Question: I have a page that I added modals in. Now the footer will not display the grey background. This problem is not affecting other pages. And everything functions fine. The only challenge is the backround image not displaying.

The link is <URL>
I had this error before and I was missing a closing div. I threw in a div before the footer and that is when I recall it being fixed for Firefox, which I know is sloppy but it needed to be functional while I refactor.
The code for that page is:
'''
<!DOCTYPE html>
<!-- paulirish.com/2008/conditional-stylesheets-vs-css-hacks-answer-neither/ -->
<!--[if lt IE 7]> <html class="no-js lt-ie9 lt-ie8 lt-ie7" lang="en"> <![endif]-->
<!--[if IE 7]> <html class="no-js lt-ie9 lt-ie8" lang="en"> <![endif]-->
<!--[if IE 8]> <html class="no-js lt-ie9" lang="en"> <![endif]-->
<!--[if gt IE 8]><!--> <html class="no-js" lang="en"> <!--<![endif]-->
<head>
<meta charset="utf-8" />
<!-- Set the viewport width to device width for mobile -->
<meta name="viewport" id="view" content="width=device-width minimum-scale=1, maximum-scale=1" />
<title>Dental Mill - Open Source Dental Milling Unit</title>
<meta name="keywords" content="dental mill, milling unit, dental equipment, milling unit, milling solution" />
<meta name="Description" content="The TS150 dental mill is a fast, efficient and affordable open-source milling unit featuring a powerful air-driven 150,000 RPM spindle." />
<!-- Styles and Scripts
================================================ -->
<!--#include file="/_includes/template/head-styles-scripts.html" -->
<link rel="stylesheet" href="/stylesheets/orbit-1.2.3.css">
<script type="text/javascript" src="/javascripts/jquery.orbit-1.2.3.js"></script>
<!--[if IE]>
<style type="text/css">
.timer { display: none !important; }
div.caption { background:transparent; filter:progid:DXImageTransform.Microsoft.gradient(startColorstr=#99000000,endColorstr=#99000000);zoom: 1; }
</style>
<![endif]-->
<link href="http://www.glidewelldental.com/apps/InteractiveAnimation/css/style.css" rel="stylesheet" />
<style>
#iama-1 { width: 80%; max-width: 1000px; margin: 20px auto; border: 2px solid #444; }
@media only screen and (max-width : 1250px) { #iama-1 { width: 90%; } }
@media only screen and (max-width : 500px) { #iama-1 { width: 100%; margin: 20px 0; border: none; border-top: 2px solid #444; border-bottom: 2px solid #444; } }
.nav-button p { color: #fff; }
@media only screen and (max-width : 767px) { #millDemo { display: none; } }
</style>
<!--[if lt IE 9]>
<script src="http://www.glidewelldental.com/applications/Glidewell.HTML5/js/html5shiv.js"></script>
<script src="http://www.glidewelldental.com/applications/Glidewell.HTML5/js/respond.js"></script>
<![endif]-->
<script>
function preload(arrayOfImages) {
$(arrayOfImages).each(function(){
$('<img/>')[0].src = this;
});
}
preload([
'/images/products/mill/slider/dentist.jpg',
'/images/products/mill/slider/side.jpg',
'/images/products/mill/slider/before.jpg',
'/images/products/mill/slider/after.jpg',
'/images/products/mill/slider/radio.jpg'
]);
</script>
<!-- Run the plugin -->
<script type="text/javascript">
$(window).load(function() {
$('#featured').orbit();
});
</script>
</head>
<body onload="initialize()">
<!-- Header
================================================ -->
<!--#include file="/_includes/template/header.html" -->
<!-- Region 3 Wrap -->
<div class="container region3wrap">
<!-- Content Top -->
<div class="row content_top">
<div class="nine columns">
<ul class="breadcrumbs">
<li><a href="/dental-scanning/index.aspx" title="Dental Scan Solution">IOS Solution</a></li>
<li class="current"><a href="/dental-equipment/dental-mill.aspx" title="Dental Mill Solution">TS150 Milling Solution</a></li>
</ul>
</div>
</div>
<!-- End Content Top -->
</div>
<!-- End Region 3 Wrap -->
<!-- Region 4 Wrap -->
<div class="container region4wrap">
<div class="row maincontent">
<div class="twelve columns">
<div class="page_title">
<div class="row">
<div class="twelve columns">
<h1>TS150<sup>&trade;</sup> In-Office Milling Solution</h1><br>
<h2>Affordable Same-Day Dentistry</h2>
</div>
</div>
</div><!-- end of page_title-->
</div>
<!-- Main Content -->
<div class="eight columns">
<!-- Begin Article -->
<div class="row">
<div class="twelve columns">
<p style="font-size: 1.3em;">
The TS150<sup>&trade;</sup> Mill provides convenient milling that could reduce your turnaround time to fewer than three hours. The TS150 is a fast, efficient and affordable open-source milling unit featuring a powerful air-driven 150,000 RPM spindle. Its orbital precision milling strategy provides excellent marginal integrity. Use the TS150 to mill materials such as Obsidian<sup>&trade;</sup>, Lava<sup>&trade;</sup> Ultimate and BruxZir<sup>&reg;</sup> Solid Zirconia.
</p>
<div id="millDemo">
<a href="#" data-reveal-id="millAnimation">
<img src="/images/products/mill/watchdemo.jpg" />
</a>
</div>
</div>
</div>
<!-- End Article -->
<!-- Begin Article -->
<div class="row">
<div class="twelve columns">
<div class="article_content">
<!-- Main Slider -->
<div id="cbp-fwslider" class="cbp-fwslider">
<ul>
<!-- // // // // // // // // // // -->
<li><div><img src="/images/products/mill/slider/dentist.jpg" alt="Dental Mill restorations right in your office" title="Dental Mill restorations right in your office" /></div></li>
<!-- // // // // // // // // // // -->
<li><div><img src="/images/products/mill/slider/side.jpg" alt="Same-day, precise milling from your digital impression" title="Same-day, precise milling from your digital impression"/></div></li>
<!-- // // // // // // // // // // -->
<li><div><img src="/images/products/mill/slider/before.jpg" alt="Pre-operative photo of tooth to be restored" title="Pre-operative photo of tooth to be restored"/></div></li>
<!-- // // // // // // // // // // -->
<li><div><img src="/images/products/mill/slider/after.jpg" alt="Obsidian crown milled in under 20 minutes" title="Obsidian crown milled in under 20 minutes"/></div></li>
<!-- // // // // // // // // // // -->
<li><div><img src="/images/products/mill/slider/radio.jpg" alt="Radiograph shows crown seated with excellent marginal integrity" title="Radiograph shows crown seated with excellent marginal integrity" /></div></li>
<!-- // // // // // // // // // // -->
</ul>
</div> <!-- end of cbp-fwslider -->
<!-- End Main Slider -->
</div> <!-- end article_content -->
</div> <!-- end twelve columns-->
</div> <!-- end row -->
<!-- End Article -->
<!-- Begin Article -->
<div class="row" id="materials">
<div class="twelve columns">
<hr>
</div>
<div class="twelve columns">
<h2 class="article_title">Materials</h2>
</div>
<div class="twelve columns textCenter">
<img src="/images/products/mill/blocks.png" alt="blocks">
</div>
<div class="six columns">
<img src="/images/logos/obsidian.gif" alt="obsidian">
<hr>
<p>Obsidian<sup>&trade;</sup> lithium silicate ceramic is a new glass ceramic material indicated for the fabrication of full-contour crowns, 3-unit anterior bridges, veneers, inlays and onlays. Unlike layered ceramic or porcelain-fused-to-metal restorations, Obsidian ceramic restorations are resistant to chipping due to their monolithic composition and average flexural strength of 373 MPa.</p>
<ul>
<li>Exceeds the strength requirements for cemented all-ceramic restorations and can also be bonded when desired</li>
<li>Resists chipping compared to a layered ceramic or PFM restoration</li>
<li>Available in all VITA Classical and Bleached shades</li>
</ul>
<a href="http://www.glidewelldental.com/dentist/services/all-ceramics-obsidian.aspx" target="_blank" class="button small icon-chevron-right">More Info</a>
</div> <!-- end six columns-->
<div class="six columns">
<img src="/images/logos/3m.gif" alt="3m">
<hr>
<p>Lava<sup>&trade;</sup> Ultimate Restorative is a resin nano ceramic material that offers amazing esthetics, strength and unique functionality. The impressive durability of resin nano ceramic CAD/CAM material results from its high flexural strength and fracture toughness. Nanotechnology on the inside means a beautiful, long-lasting polish on the outside.</p>
<ul>
<li>Less wear to opposing dentition than glass ceramics</li>
<li>Absorption of chewing forces which reduces stress</li>
<li>Fast, no firing and easy to mill</li>
</ul>
<a href="http://solutions.3m.com/wps/portal/3M/en_US/3M-ESPE-NA/dental-professionals/products/category/digital-materials/lava-ultimate/" target="_blank" class="button small icon-chevron-right">More Info</a>
</div> <!-- end six columns-->
</div> <!-- end row -->
<!-- Begin Article -->
<div class="row">
<div class="twelve columns">
<hr>
</div>
<!-- Mill Video -->
<div class="row">
<div class="twelve columns">
<h4 class="video_title">IOS FastDesign Tutorial: Milling the Restoration with the TS-150 Chairside Mill</h4>
</div>
<!-- Video -->
<div class="twelve columns video_container">
<iframe style="scrolling:no; frameborder:0; background-color: transparent;" id="video-player" src="http://www.glidewelldental.com/applications/glidewell.video/embed.aspx?id=IOSFD5&poster=assets/ios-fastdesign-tutorial-milling-the-restoration-with-the-ts-150-chairside-mill.jpg" align="top" webkitAllowFullScreen mozallowfullscreen allowFullScreen></iframe>
</div>
<!-- end of Video -->
</div>
<!-- end of Mill video-->
</div>
<!-- End Article -->
</div>
<!-- End Main Content -->
<!-- Sidebar Left -->
<div class="four columns sidebar-right">
<div id="sidebar-product-image" class="sidebar-widget">
<h3>TS150 Mill</h3>
<img src="/images/products/mill360.jpg" alt="Dental Mill" title="Dental Mill"/>
</div>
<!-- product links and Call to action
================================================ -->
<!--#include file="/_includes/template/product-pages/product-links-contact-rep.html" -->
</div>
<!-- End Sidebar Right -->
</div> <!-- end row-->
<!-- // // // // // // // // // // -->
<div class="row">
<div class="twelve columns">
<hr/>
</div>
</div>
<!-- // // // // // // // // // // -->
</div>
<!-- End Region 4 Wrap -->
</div> <!-- added to test -->
<!-- Footer
================================================ -->
<!--#include file="/_includes/template/footer.html" -->
<!-- Back To Top -->
<a href="#" class="scrollup">Scroll</a>
<!-- End Back To Top -->
<!-- Initialize JS Plugins -->
<script type="text/javascript" src="/javascripts/jquery.tipsy.min.js"></script>
<script type="text/javascript" src="/javascripts/jquery.touchSwipe.min.js"></script>
<script src="/javascripts/app.js"></script>
<script src="/_includes/analytics/google-analytics.js"></script>
<!-- For Animation of the Milling Machine
================================================ -->
<div id="millAnimation" class="reveal-modal twelve columns" style="background-image: none; background-attachment: scroll; width: 90%; padding: 30px; top: 100px; margin-left: -45%;">
<div id="iama-1" class="iama-context">
<div class="container"></div>
<nav>
<p class="menu-button">Menu</p>
<ul></ul>
</nav>
</div>
<a class="close-reveal-modal">&#215;</a>
</div>
<script src="http://www.glidewelldental.com/apps/InteractiveAnimation/js/build.iama.0.1.0.js"></script>
<script>
var iamaConfig = {
data : '/json/animation.js',
context : $('#iama-1')
};
</script>
<script src="http://ajax.googleapis.com/ajax/libs/jquery/1.9.1/jquery.min.js"></script>
<script src="/javascripts/jquery.cbpFWSlider.min.js"></script>
<script>
$( function() {
/*
- how to call the plugin:
$( selector ).cbpFWSlider( [options] );
- options:
{
// default transition speed (ms)
speed : 500,
// default transition easing
easing : 'ease'
}
- destroy:
$( selector ).cbpFWSlider( 'destroy' );
*/
$( '#cbp-fwslider' ).cbpFWSlider();
} );
</script>
</body>
</html>
'''
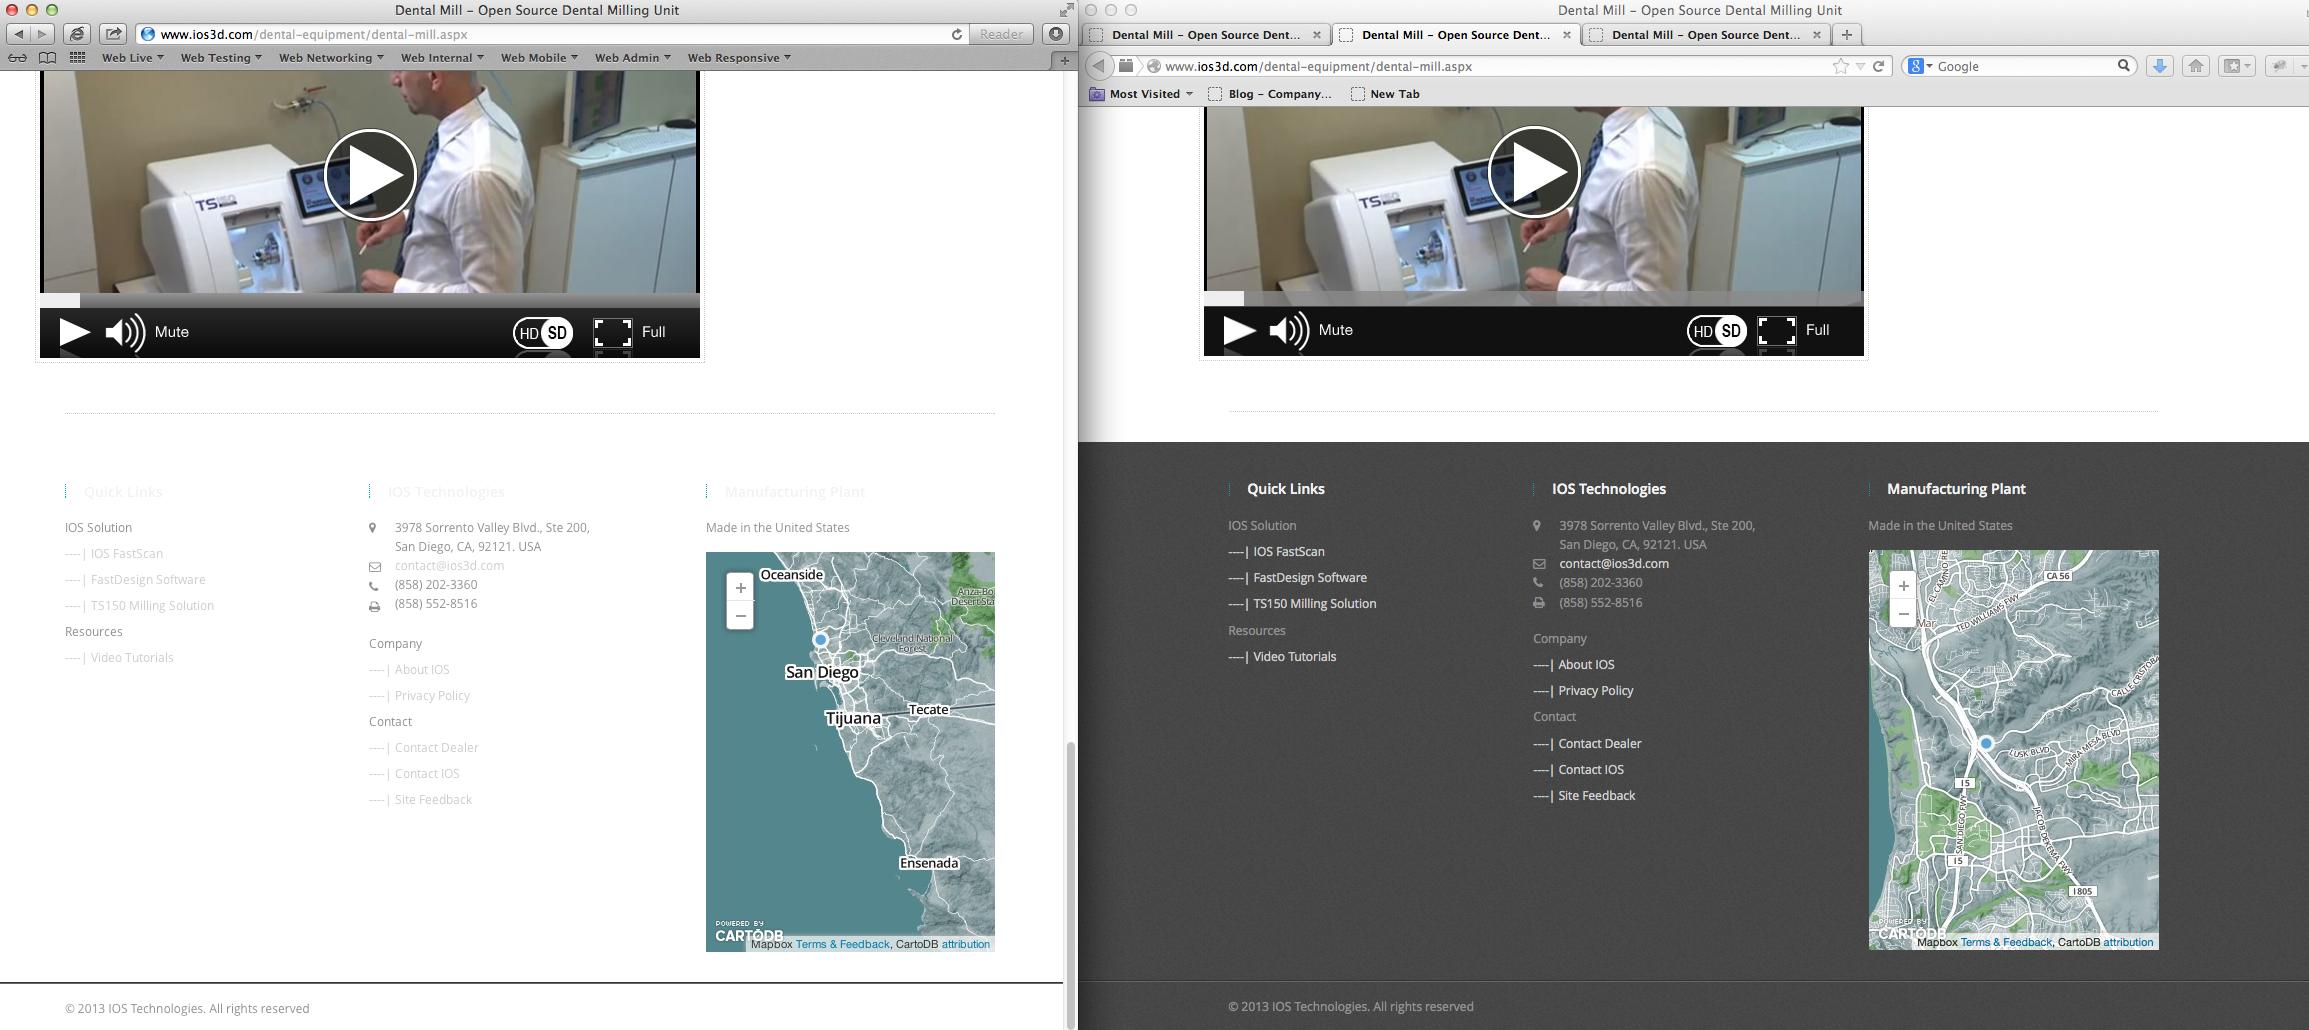
Answer: Safari and Chrome use <URL>, Firefox does not.
You have a css attribute defined for all elements:
'''
*
{
....
-webkit-backface-visibility: hidden;
....
}
'''
Which is causing your problem. If you remove this attribute, it fixes your problem, but I'm not sure if there's another reason you have this attribute and so I'm not sure if this will lead to other problems.
Another fix is to try to overwrite this only for the necessary elements. I noticed by playing around that you can do this just by adding this css to the body:
'''
body
{
-webkit-backface-visiblity: visible !important;
}
'''
However, since the body is at the root of most of your HTML elements, this could also be obtrusive. And this is even more obtrusive if this css is shared across multiple files. If this is true, you may want to add a class to the body and then do something like..
'''
body.backface_visible
{
-webkit-backface-visibility: visible !important;
}
'''